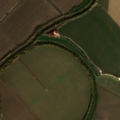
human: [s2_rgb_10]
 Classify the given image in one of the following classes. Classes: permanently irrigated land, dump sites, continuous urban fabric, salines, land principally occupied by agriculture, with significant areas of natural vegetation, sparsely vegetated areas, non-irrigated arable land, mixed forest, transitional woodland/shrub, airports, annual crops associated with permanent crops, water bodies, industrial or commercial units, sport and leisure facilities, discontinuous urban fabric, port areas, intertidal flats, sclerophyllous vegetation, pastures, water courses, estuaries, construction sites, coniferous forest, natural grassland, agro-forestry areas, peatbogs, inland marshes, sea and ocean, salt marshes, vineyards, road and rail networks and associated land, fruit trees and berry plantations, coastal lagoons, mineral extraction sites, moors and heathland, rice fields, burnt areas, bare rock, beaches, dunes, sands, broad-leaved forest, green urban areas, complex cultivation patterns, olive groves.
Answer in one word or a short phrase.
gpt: permanently irrigated land, rice fields